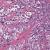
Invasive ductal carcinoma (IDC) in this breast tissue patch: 1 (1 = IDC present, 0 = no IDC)